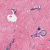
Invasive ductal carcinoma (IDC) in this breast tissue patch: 0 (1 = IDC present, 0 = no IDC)